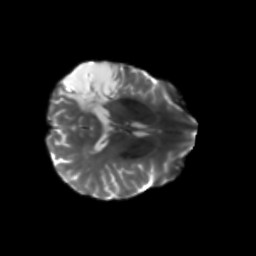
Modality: T2w
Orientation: axial
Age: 59
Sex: female
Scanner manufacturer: siemens
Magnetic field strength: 3 T
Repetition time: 5.25 s
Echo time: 0.08 s